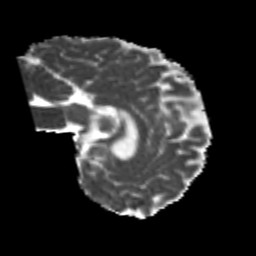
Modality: MD
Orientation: sagittal
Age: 22
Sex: male
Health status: healthy
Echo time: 0.074 s